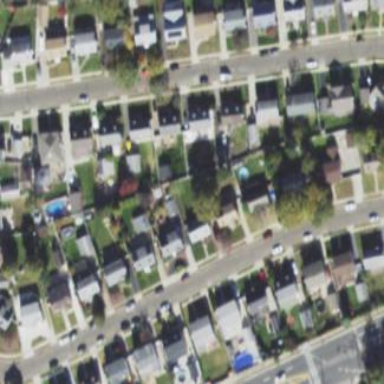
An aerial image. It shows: Single-family residential area.